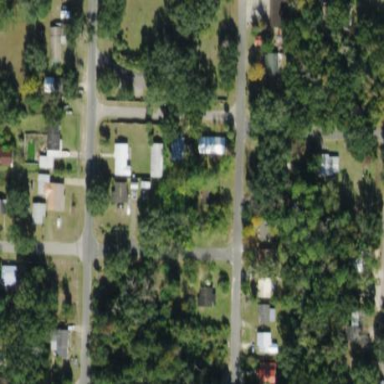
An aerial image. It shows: Single-family residential area.